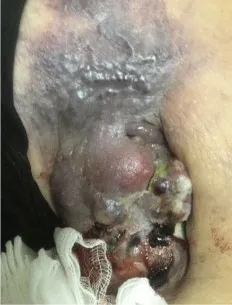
Timeline of events and interval images of the chest wall lesion. Anterior view of the left fungating chest wall mass (image from Month 1).
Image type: medical_photograph (other_medical_photograph)